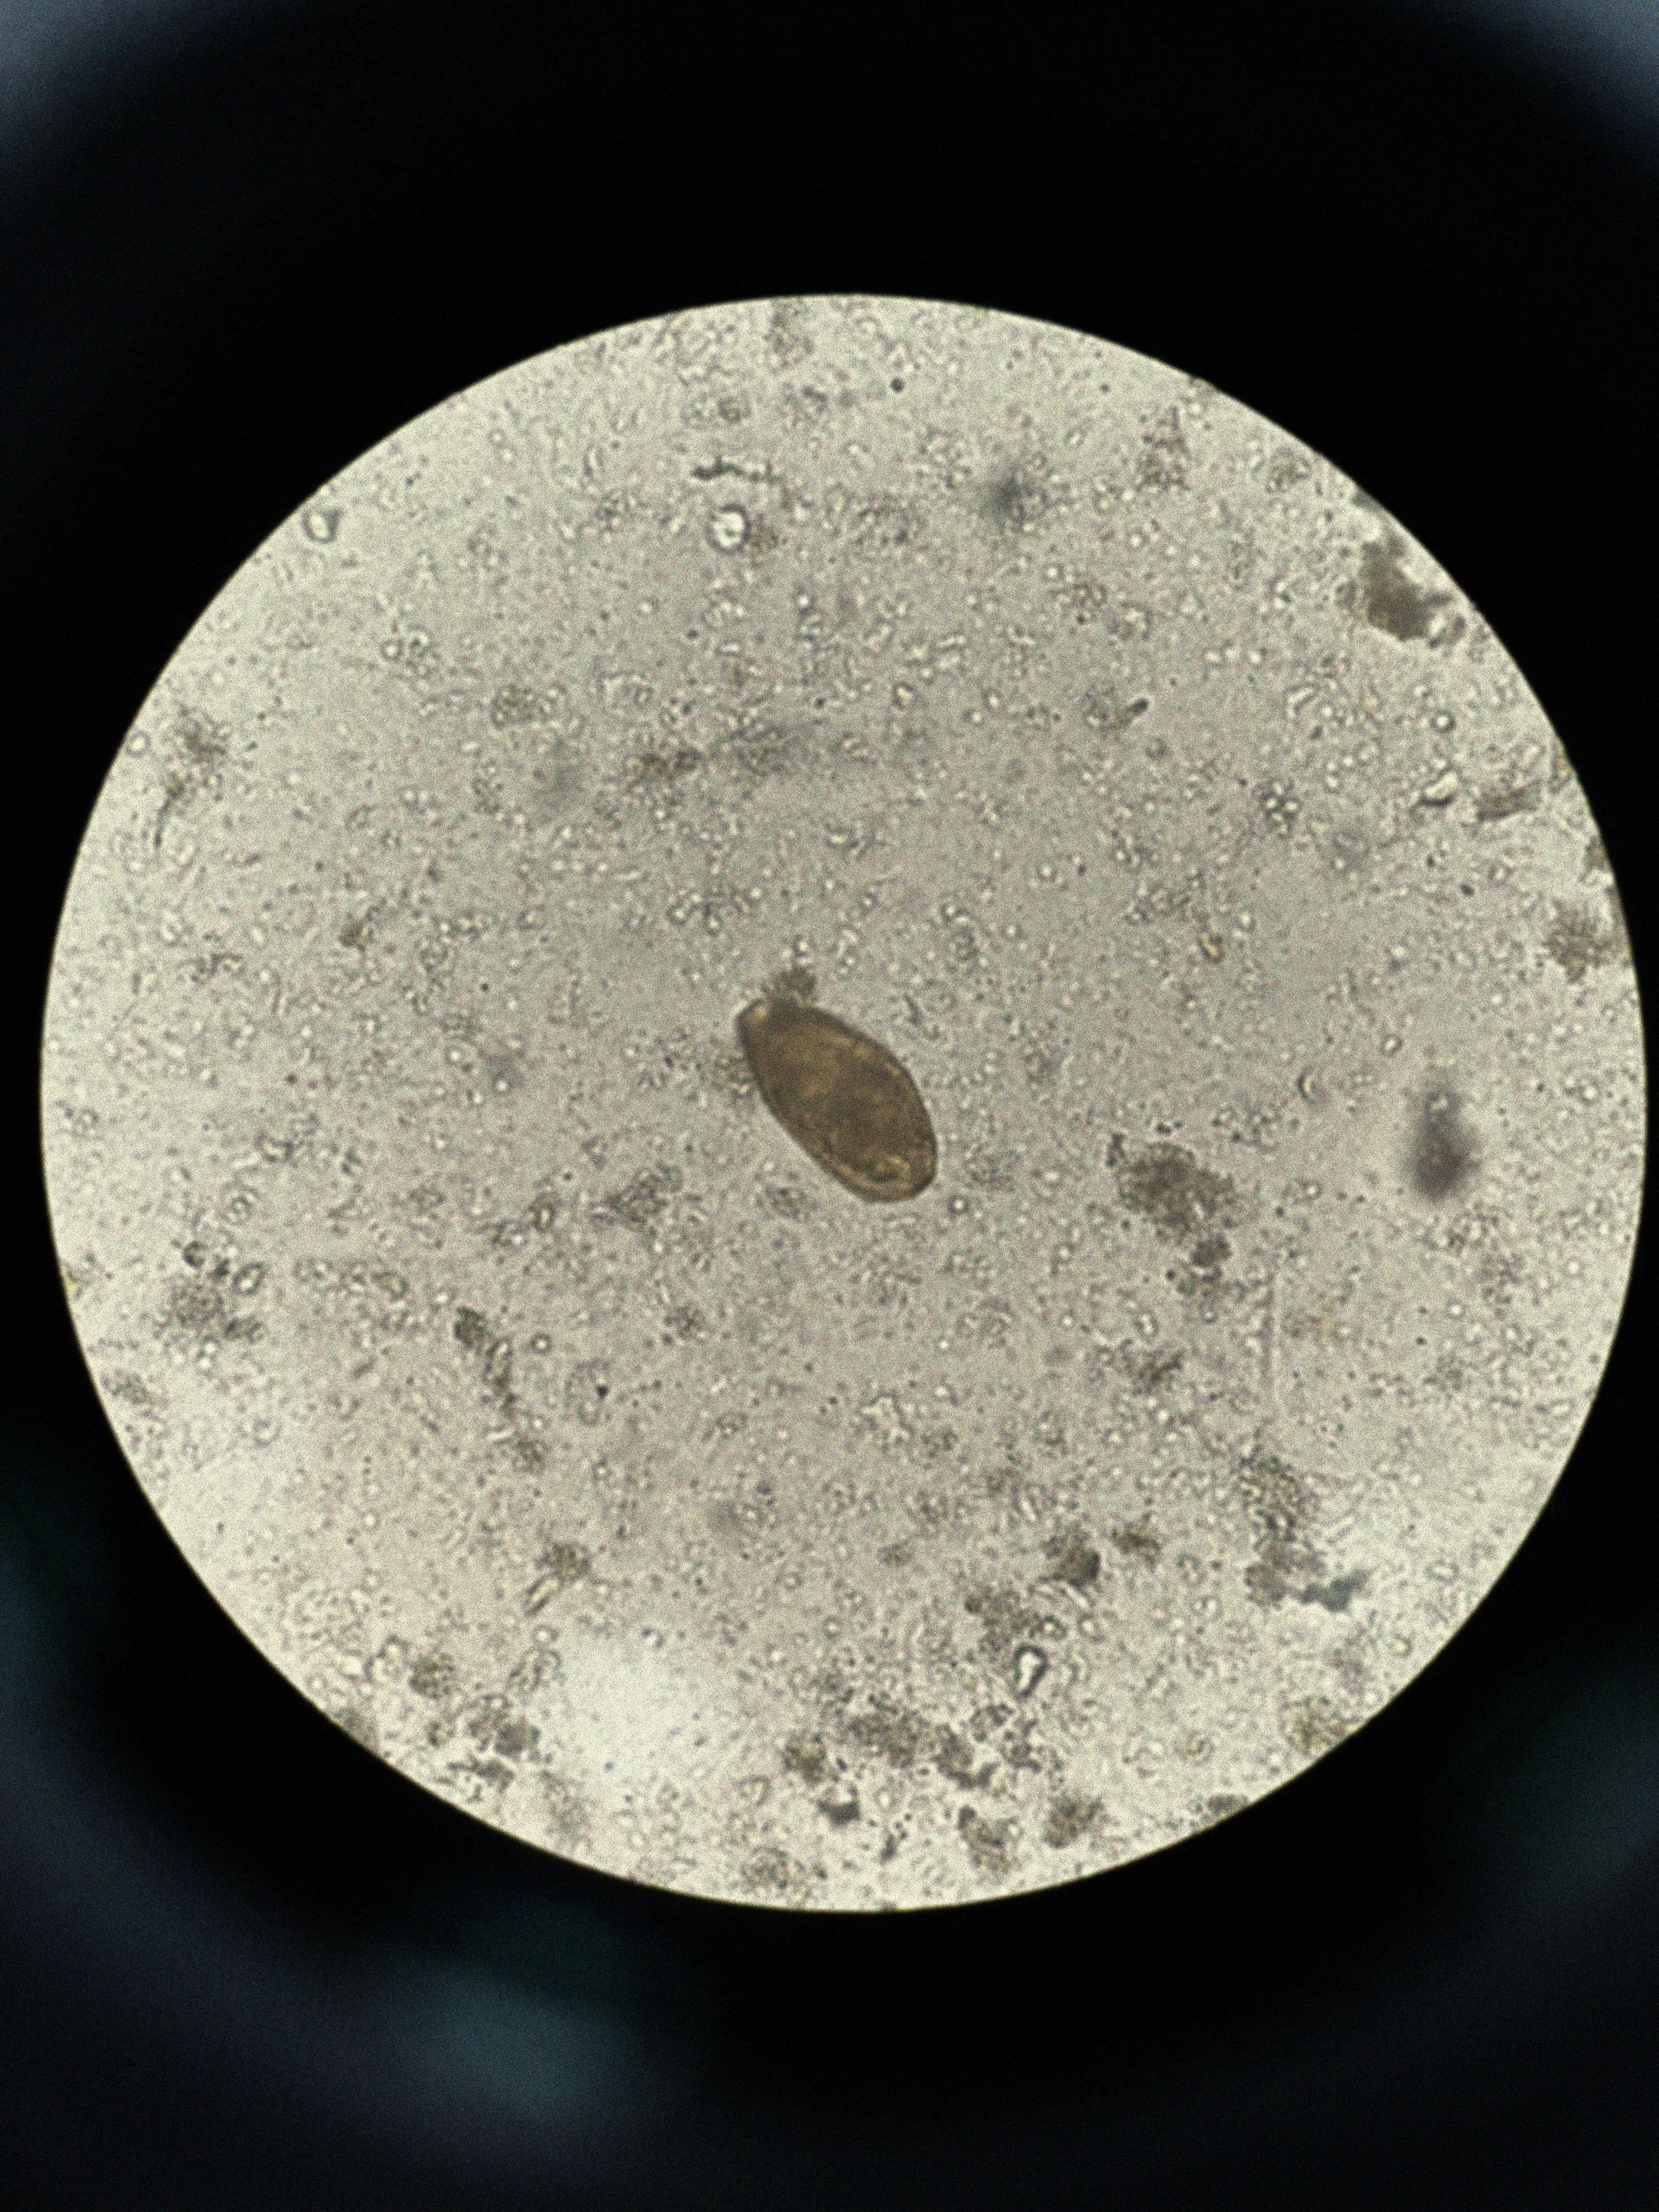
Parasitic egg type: Paragonimus spp